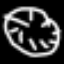
Label: clock